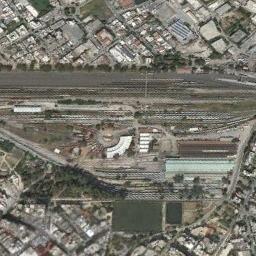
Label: railway_station